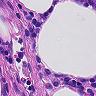
Metastatic tissue present: no